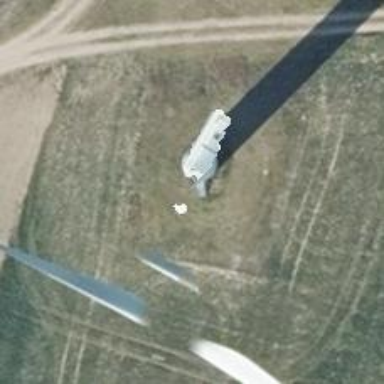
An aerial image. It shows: Wind generator of the horizontal axis type made by Vestas.